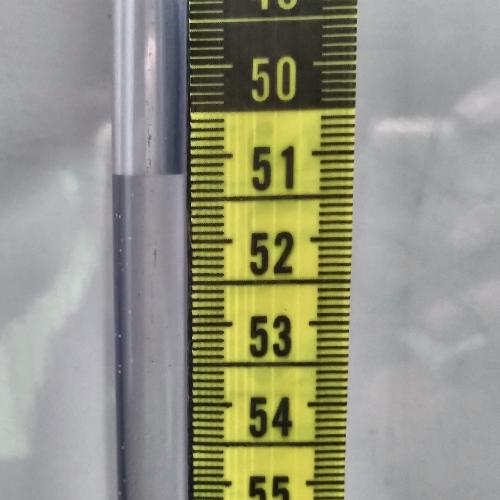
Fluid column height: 51.2 cm